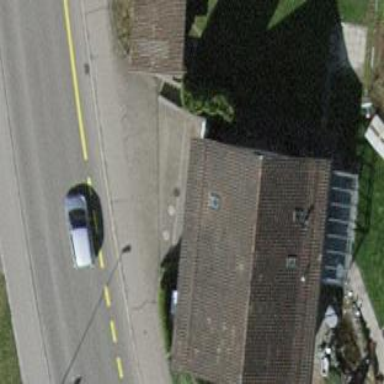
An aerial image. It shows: Building with gabled roof.